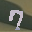
Label: 7